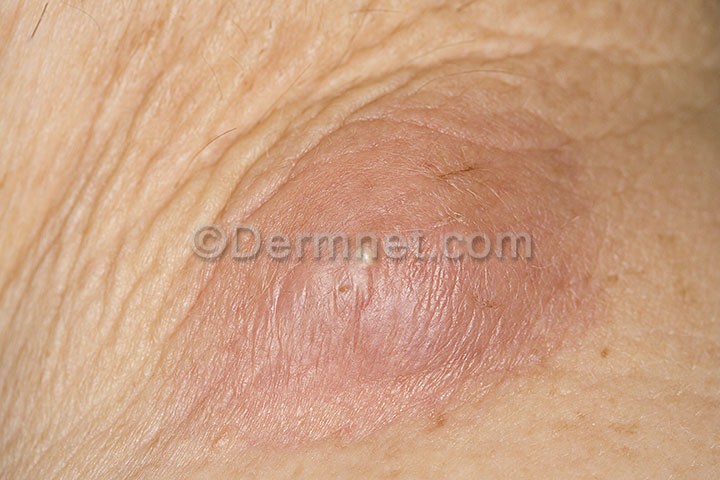
Disease: Seborrheic Keratoses and other Benign Tumors